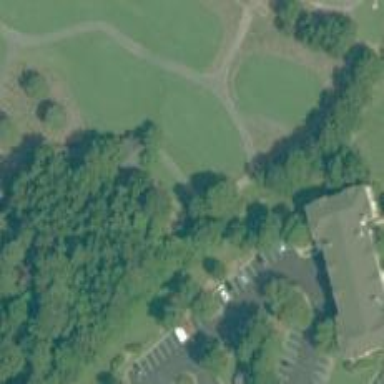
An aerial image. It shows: Pathway for golfing.